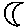
Label: moon